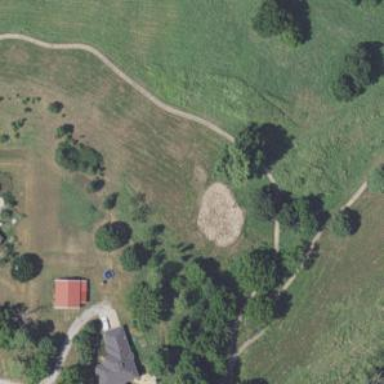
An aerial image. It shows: Golf fairway surrounded by grass.